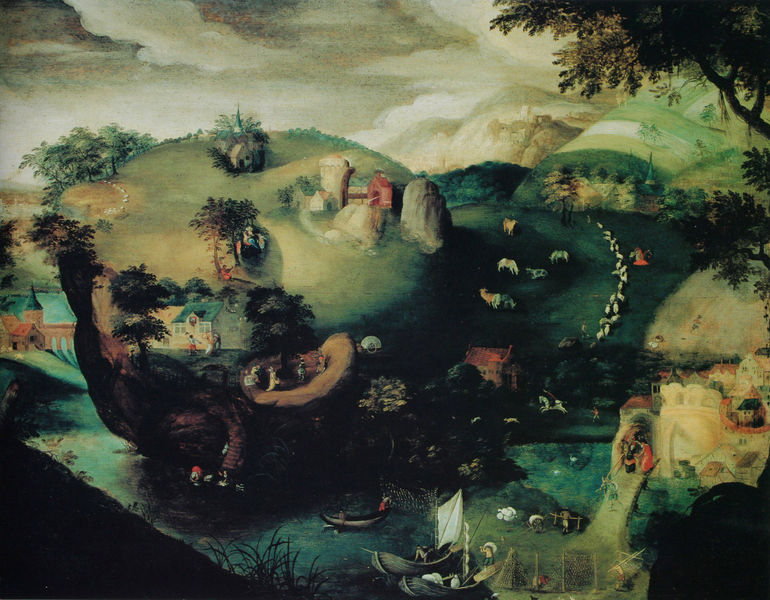
Titel: Anthropomorphe Landschaft, Frauenkopf
Standort: Brüssel
Institution: Musées Royaux des Beaux-Arts de Belgique
Schlagwörter: baum, berg, blau, blätter, dunkel, felsen, gemälde, himmel, kopf, laub, mann, meer, schatten, wasser, weiß, wolken, bäume, fluss, gelb, grün, landschaft, menschen, mädchen, ocker, see, stadt, ufer, blume, braun, bunt, frau, grau, hell, hintergrund, licht, mund, nase, ohr, ohrring, orange, schmuck, schwarz, stirn, gebäude, gras, haus, rot, tiere, weg, wiese, wolke, architektur, augen, gesicht, mensch, felder, gräser, halme, häuser, hügel, kühe, mühle, natur, schilf, weide, brücke, busch, büsche, gewässer, kirche, boden, gold, haare, realismus, blatt, pflanzen, kinn, lippen, perle, perlen, rosa, tal, wald, anhöhe, boot, boote, pferd, pferde, turm, aussicht, schiff, schiffe, segel, segelboot, wangen, liegen, ansicht, ort, abhang, berge, fels, gebirge, kette, dorf, dächer, farbe, herde, figuren, wetter, brauen, liegend, grass, collage, surrealismus, segelboote, rinder, burg, weiden, traum, kontraste, halbprofil, mittelalter, märchen, blattwerk, aquädukt, schafe, zelte, geischt, arche, noah, zusammengesetzt, bum, negerin, anlerger, weidne, ngrün, t, haus mensch, eißfrau, wasser blau